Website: apple
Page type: payment
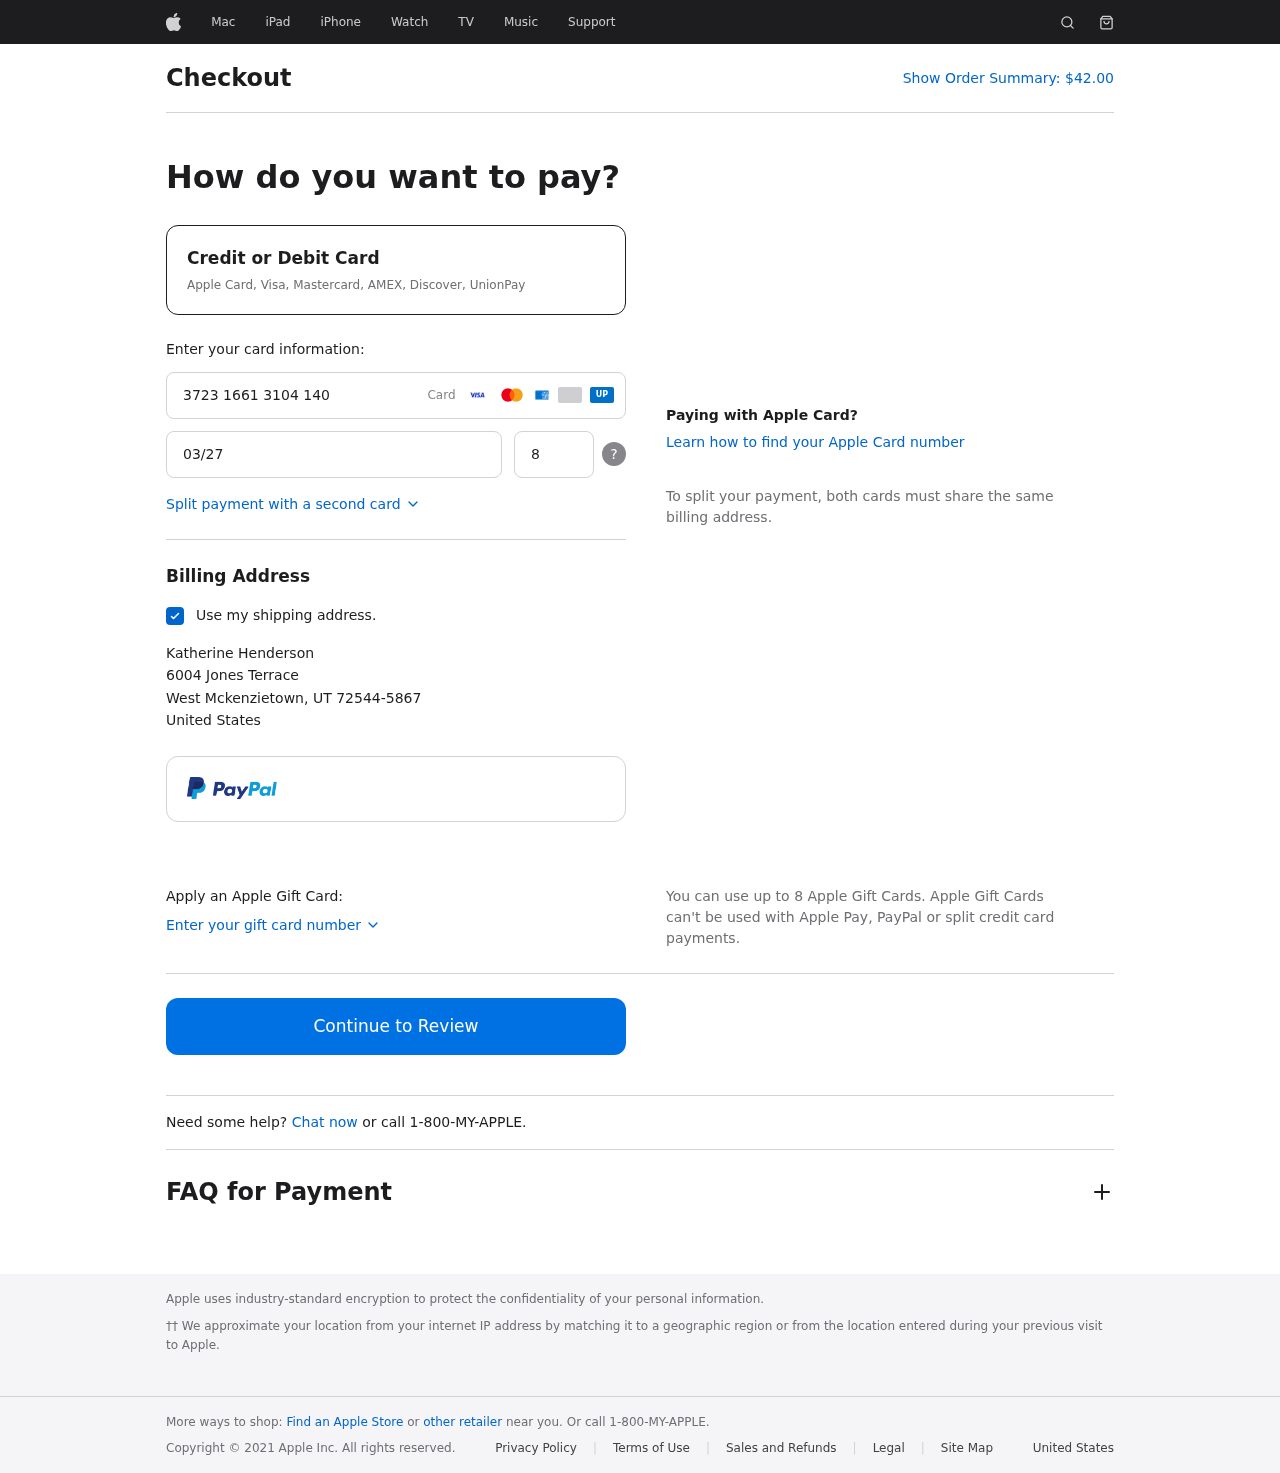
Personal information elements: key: PII_CARD_CVV
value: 8129
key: PII_CARD_EXPIRY
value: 03/27
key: PII_CARD_NUMBER
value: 3723 1661 3104 140
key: PII_CITY
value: West Mckenzietown
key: PII_COUNTRY
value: United States
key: PII_FULLNAME
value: Katherine Henderson
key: PII_POSTCODE_FULL
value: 72544-5867
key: PII_STATE_ABBR
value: UT
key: PII_STREET
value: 6004 Jones Terrace
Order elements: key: ORDER_TOTAL
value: $42.00